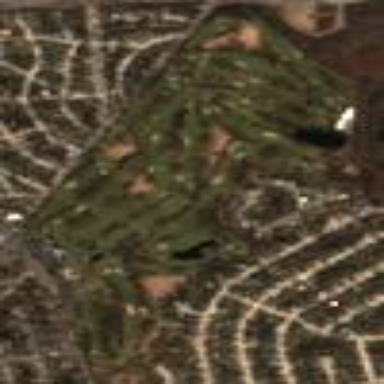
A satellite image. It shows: Golf course.